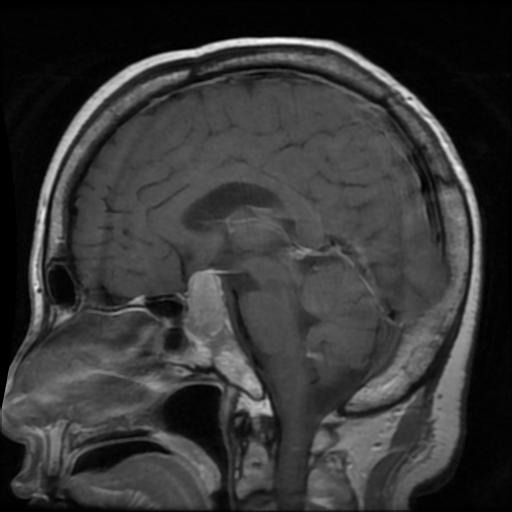
Label: pituitary